Question:
I have a preexisting form which I'm trying to add jquery validation to containing :
'''
<p><span class="style9">City </span>
<input type="text" name="city" value="" size="20" class="style7"><span class="style9">
State </span>
<input type="text" name="state" value="" size="20" class="style7"><span class="style9">
Zip </span>
<input type="text" name="zip" value="" size="20" class="style7"><span class="style9">
Zip </span>
</p>
'''
Using the jquery validator plugin, I have added:
'''
$('form').validate({
rules: {
first_name: {
minlen: 3,
maxlength: 15,
required: true
},
last_name: {
minlength: 3,
maxlength: 15,
required: true
},
email: {
required: true,
email: true
},
phone1: {
required: true,
phoneUS: true
},
phone2: {
required: true,
phoneUS: true
},
street: {
required: true
},
city: {
required: true
},
state: {
required: true
},
zip: {
zipcodeUS: true
}
},
highlight: function(element) {
$(element).closest('.style9').addClass('.style13');
//$(element).addClass('.style13');
},
unhighlight: function(element) {
$(element).closest('.style9').removeClass('.style13');
//$(element).removeClass('.style13');
},
errorElement: 'span',
errorClass: 'style13',
errorPlacement: function(error, element) {
if(element.parent('.input-group').length) {
error.insertAfter(element.parent());
} else {
error.insertAfter(element);
}
}
});
'''
As you can see in the screenshot the first 2 fields get the validation applied, but not the last. What am I doing wrong?
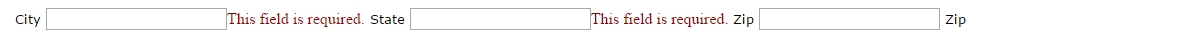
Answer: To make the field "required" when it's left empty, you use the 'required' rule on it...
'''
zip: {
required: true, // <- prevent it from being left empty
zipcodeUS: true
}
'''
<URL>
---
---
As noted in <URL>, you've also misspelled the 'minlength' rule on your 'first_name' field.
'''
$('form').validate({
rules: {
first_name: {
minlen: 3, // <-- minlength
maxlength: 15,
required: true
},
.....
'''
---
: To use the 'zipcodeUS' method, you include <URL>, which contains this rule.